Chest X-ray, AP view. Patient: 51 years old, sex M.
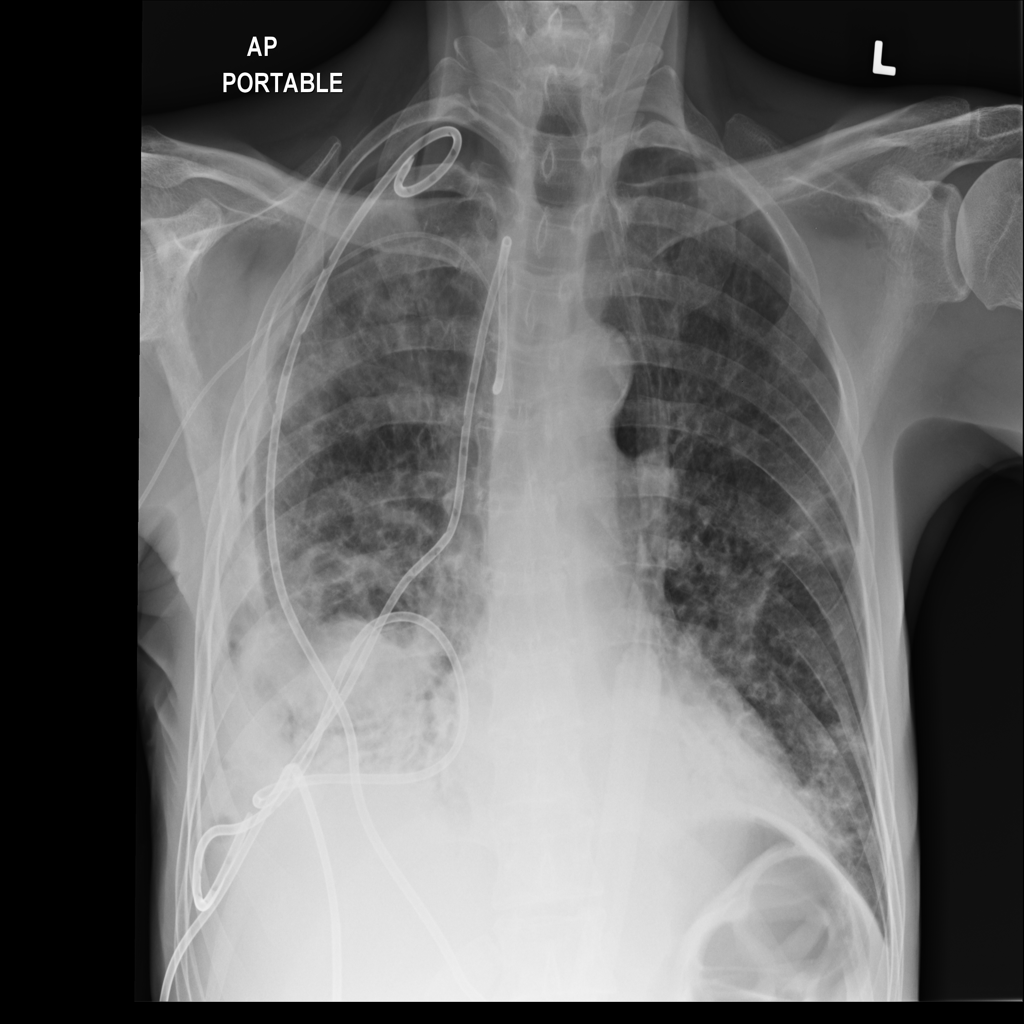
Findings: Infiltration